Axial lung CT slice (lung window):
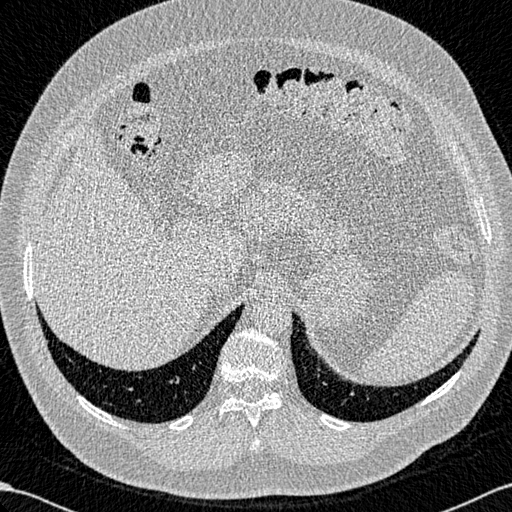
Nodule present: no